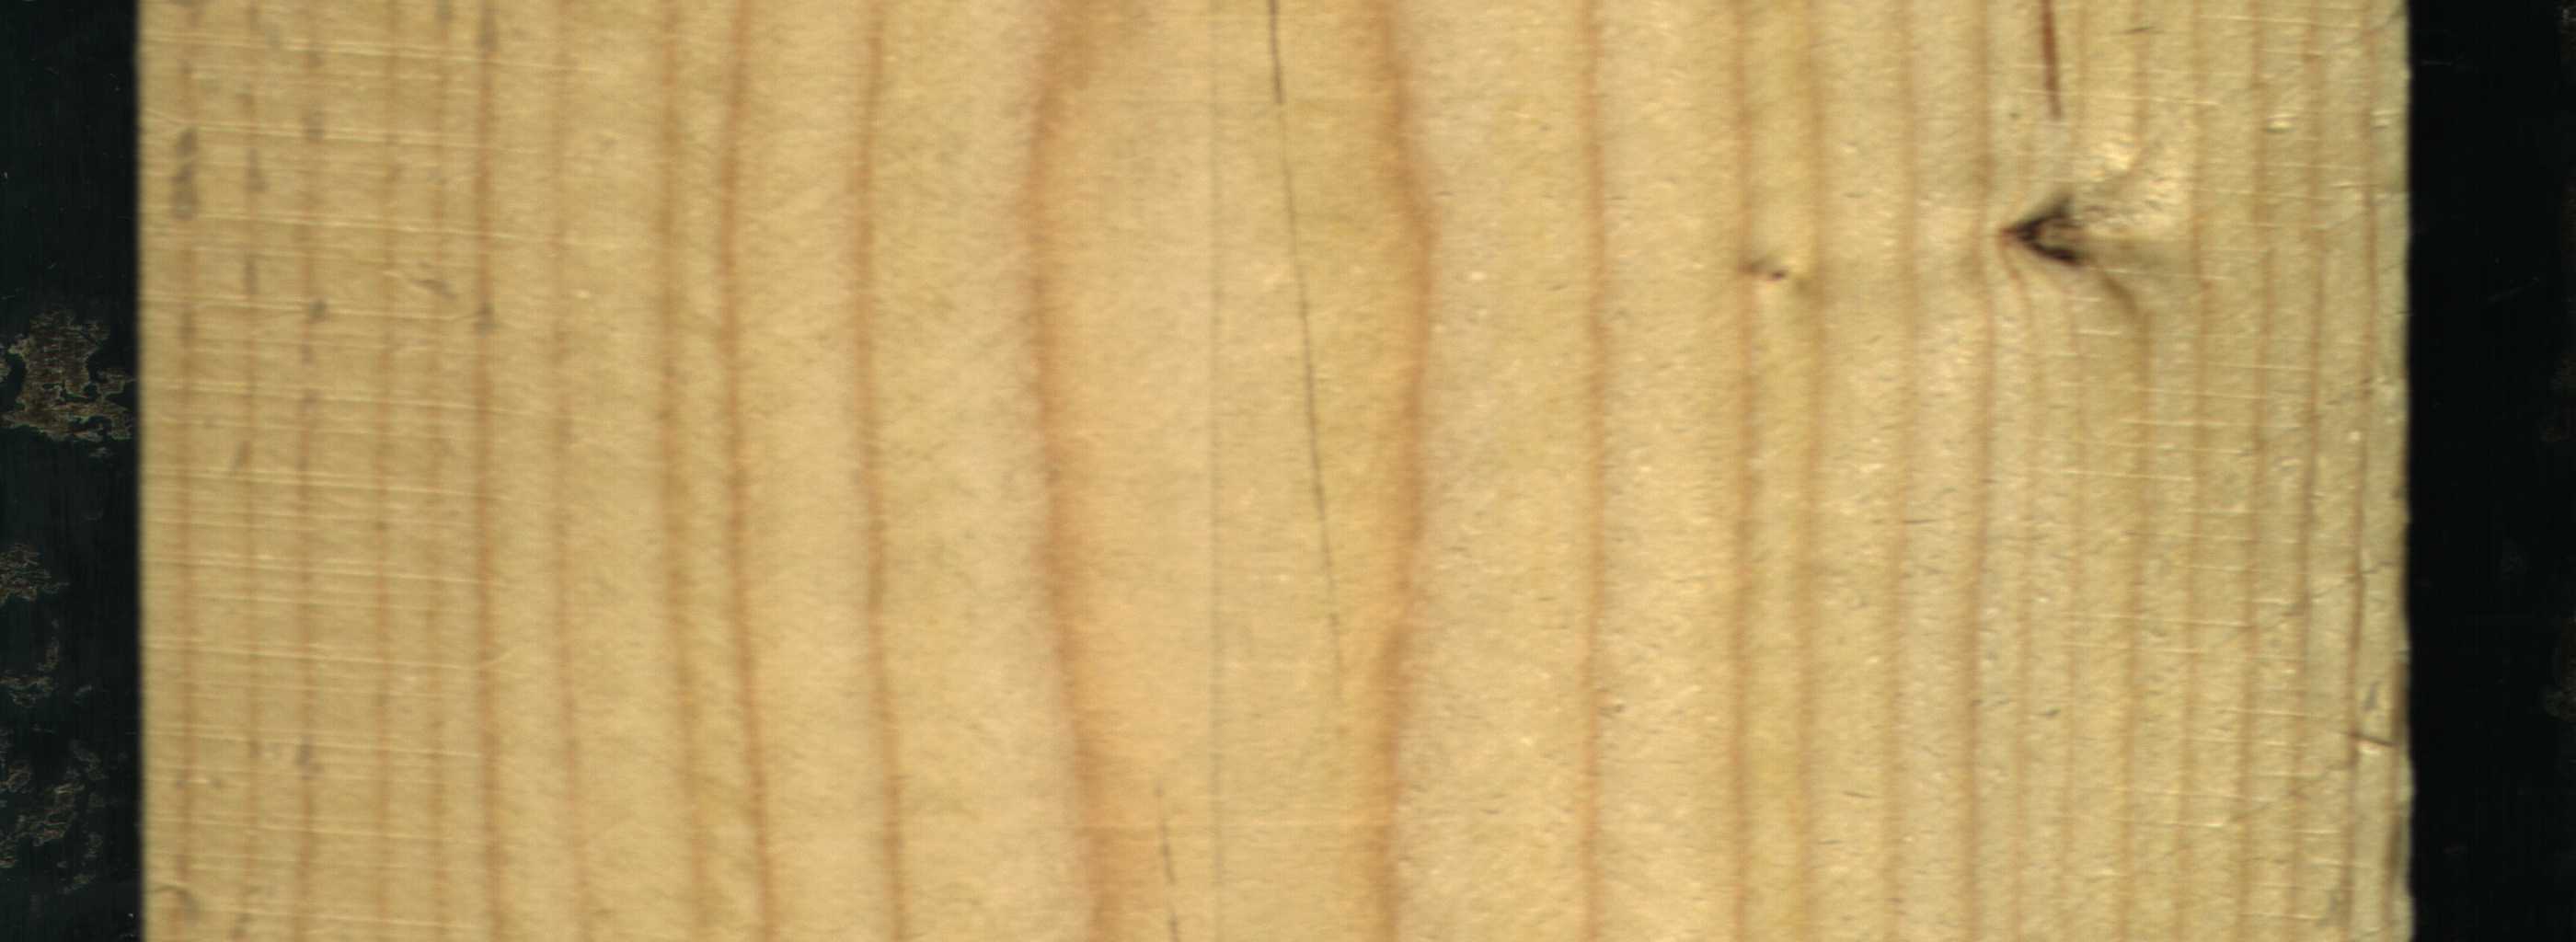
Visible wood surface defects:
resin
Dead_Knot